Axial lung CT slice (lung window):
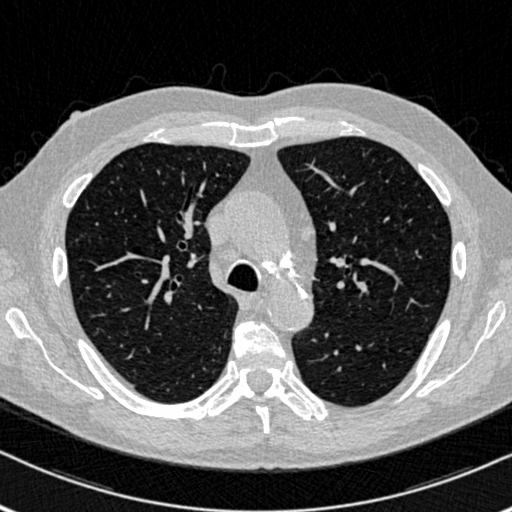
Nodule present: no